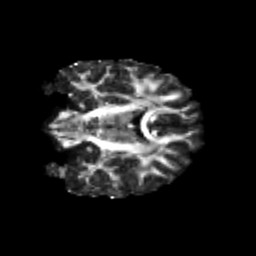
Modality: FA
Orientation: coronal
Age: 23
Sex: male
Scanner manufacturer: siemens
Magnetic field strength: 3 T
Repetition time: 3.5 s
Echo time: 0.125 s